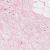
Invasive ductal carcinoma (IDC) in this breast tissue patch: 0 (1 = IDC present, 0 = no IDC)